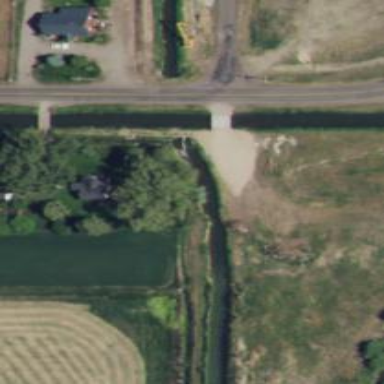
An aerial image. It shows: Culvert tunnel crossing over canal.